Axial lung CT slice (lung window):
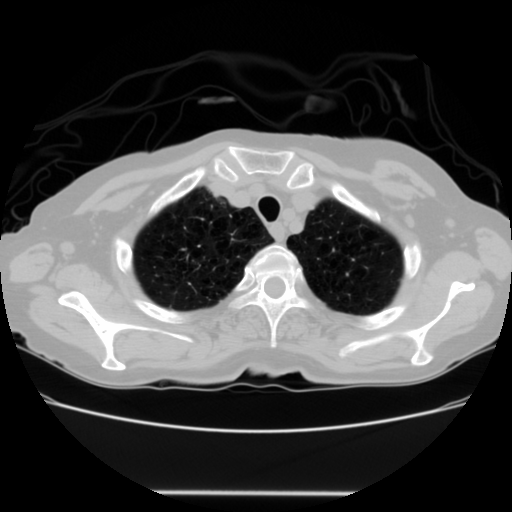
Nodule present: no